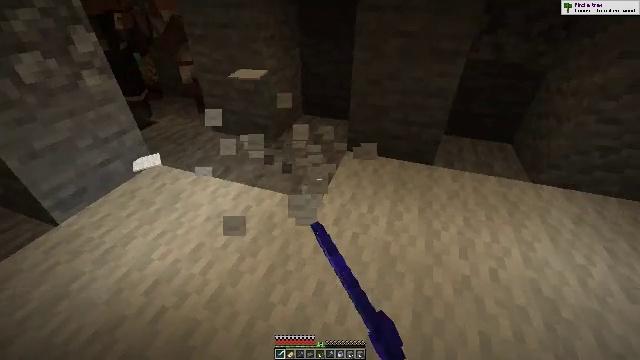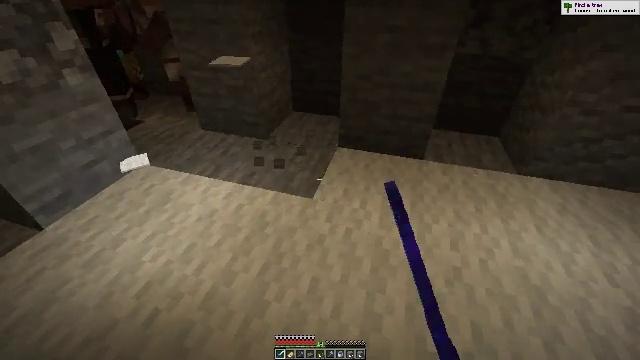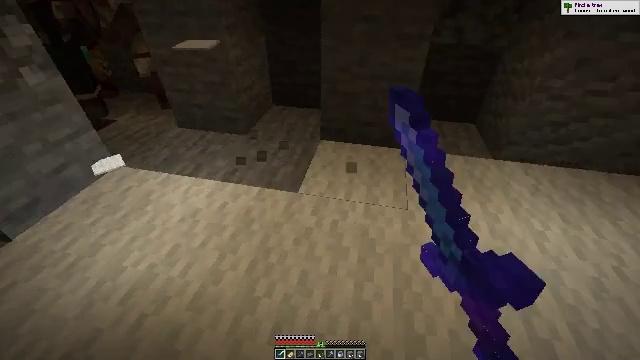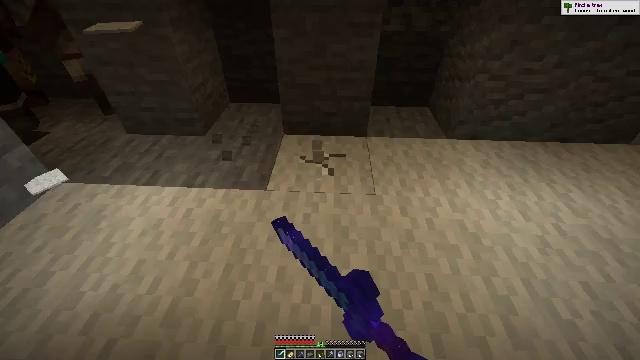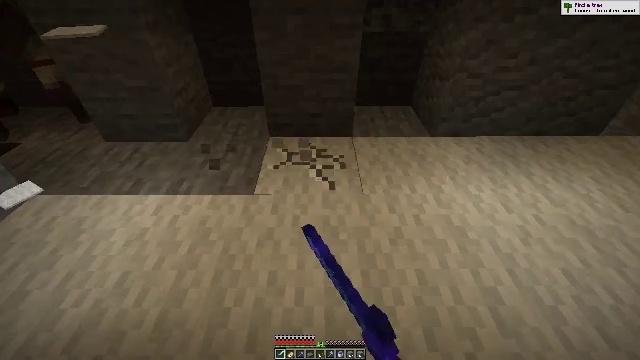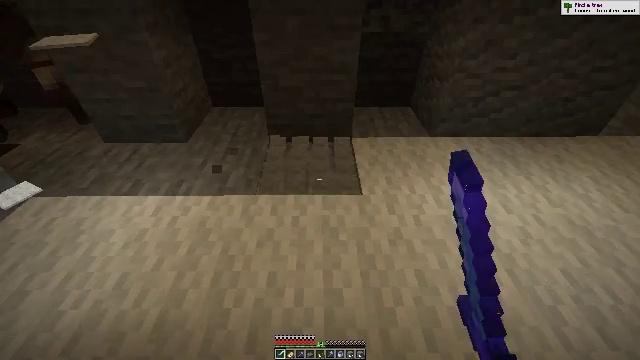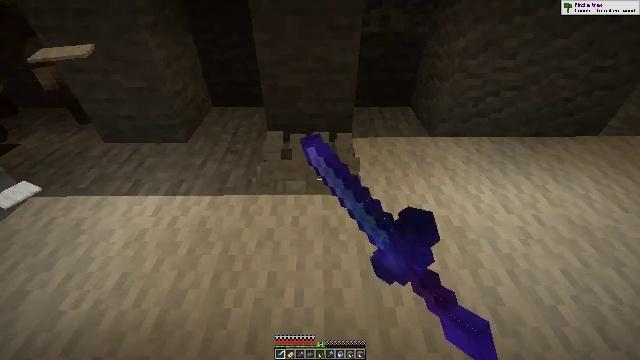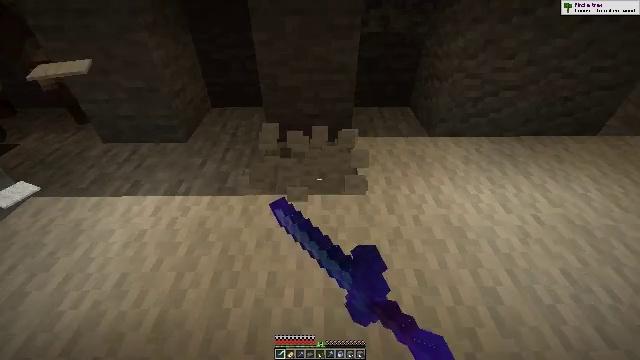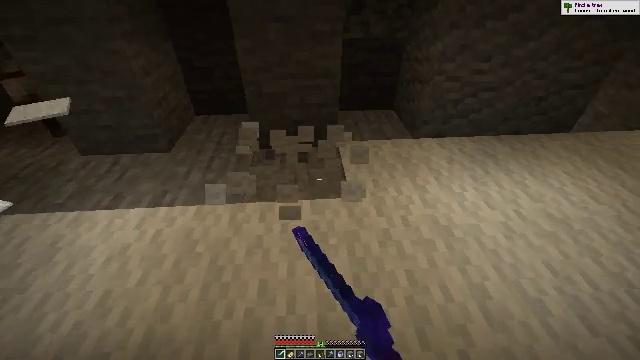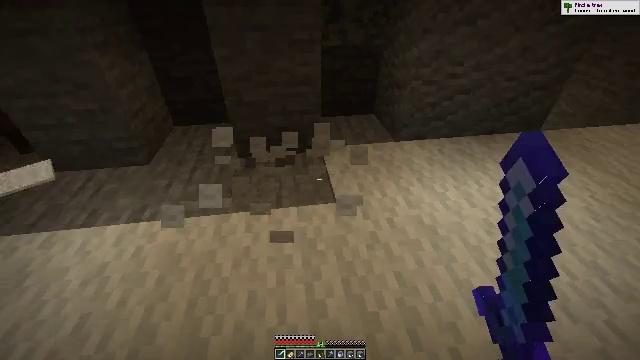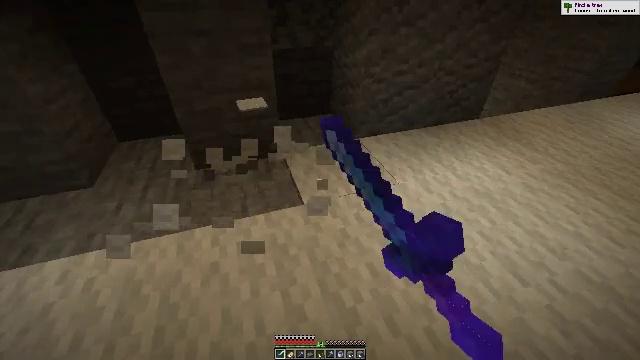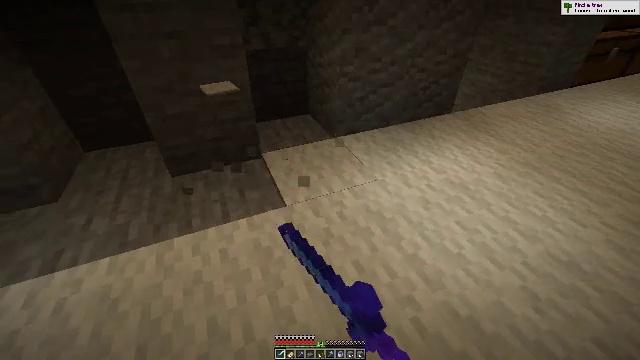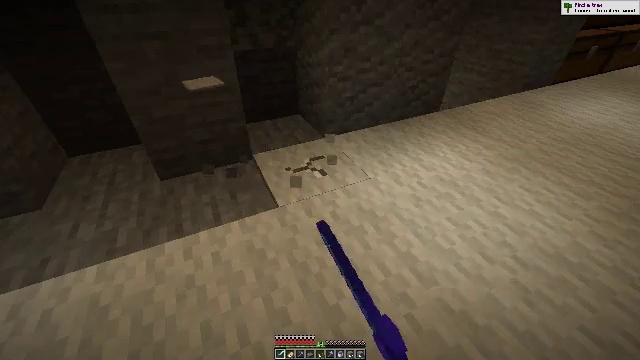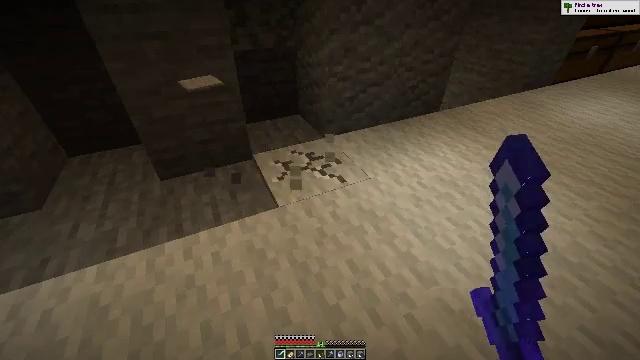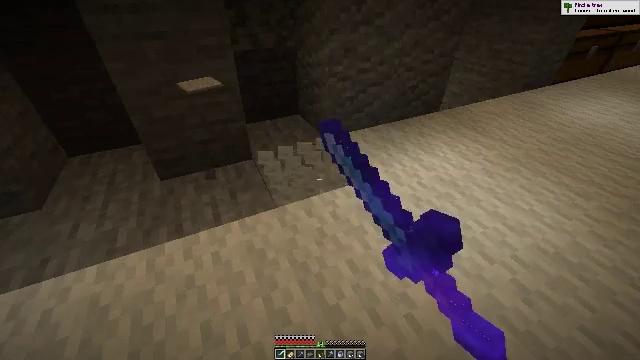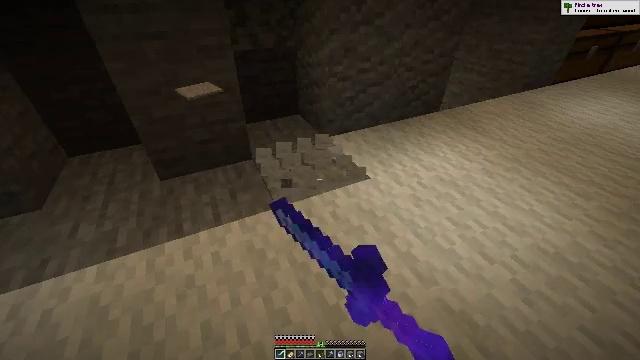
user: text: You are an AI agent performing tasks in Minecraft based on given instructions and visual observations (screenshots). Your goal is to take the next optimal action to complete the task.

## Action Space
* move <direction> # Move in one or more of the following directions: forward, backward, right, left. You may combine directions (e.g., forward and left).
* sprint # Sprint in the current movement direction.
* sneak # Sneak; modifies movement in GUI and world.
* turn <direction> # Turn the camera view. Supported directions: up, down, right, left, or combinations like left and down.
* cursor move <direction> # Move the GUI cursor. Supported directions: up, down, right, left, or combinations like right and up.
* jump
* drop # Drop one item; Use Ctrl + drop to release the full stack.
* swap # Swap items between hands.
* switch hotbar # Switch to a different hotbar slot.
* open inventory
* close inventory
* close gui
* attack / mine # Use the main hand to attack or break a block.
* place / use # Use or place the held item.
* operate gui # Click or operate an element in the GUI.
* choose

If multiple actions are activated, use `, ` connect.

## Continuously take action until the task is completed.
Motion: motion action
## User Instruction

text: Mine the white carpet.
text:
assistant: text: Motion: turn right, attack / mine
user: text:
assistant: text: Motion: turn right and down, attack / mine
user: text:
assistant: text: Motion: turn right and down, attack / mine
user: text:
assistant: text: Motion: turn right, attack / mine
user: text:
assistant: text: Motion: attack / mine
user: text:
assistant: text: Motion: attack / mine
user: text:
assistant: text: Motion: attack / mine
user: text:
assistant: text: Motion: turn right and up, attack / mine
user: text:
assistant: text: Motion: turn right and up, attack / mine
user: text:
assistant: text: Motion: turn right, attack / mine
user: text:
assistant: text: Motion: turn right, attack / mine
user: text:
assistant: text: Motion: turn right, attack / mine
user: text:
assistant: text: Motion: attack / mine
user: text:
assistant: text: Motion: attack / mine
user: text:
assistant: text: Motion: attack / mine
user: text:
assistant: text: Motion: attack / mine
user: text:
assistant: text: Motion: turn left and up, attack / mine
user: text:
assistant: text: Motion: move forward, turn left and up
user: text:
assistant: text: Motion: no_op